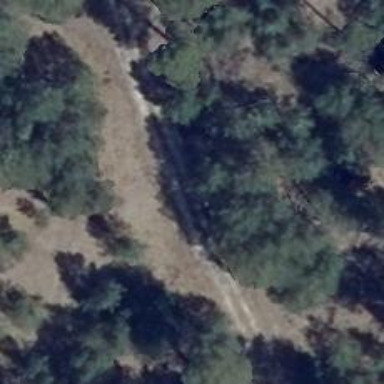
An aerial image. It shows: Sandy track road with grade 4 track type.